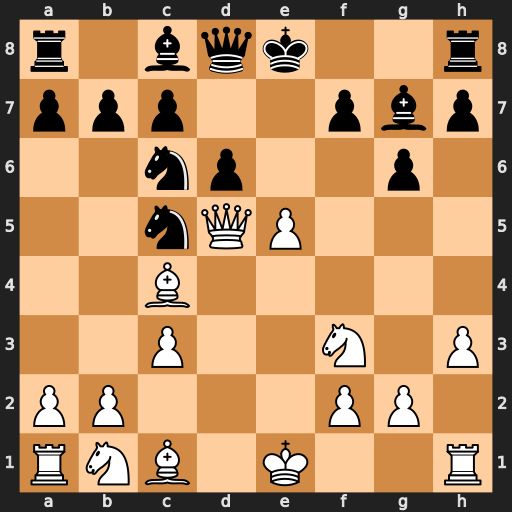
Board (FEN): r1bqk2r/ppp2pbp/2np2p1/2nQP3/2B5/2P2N1P/PP3PP1/RNB1K2R
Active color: w
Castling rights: KQkq
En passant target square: -
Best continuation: Qxf7#